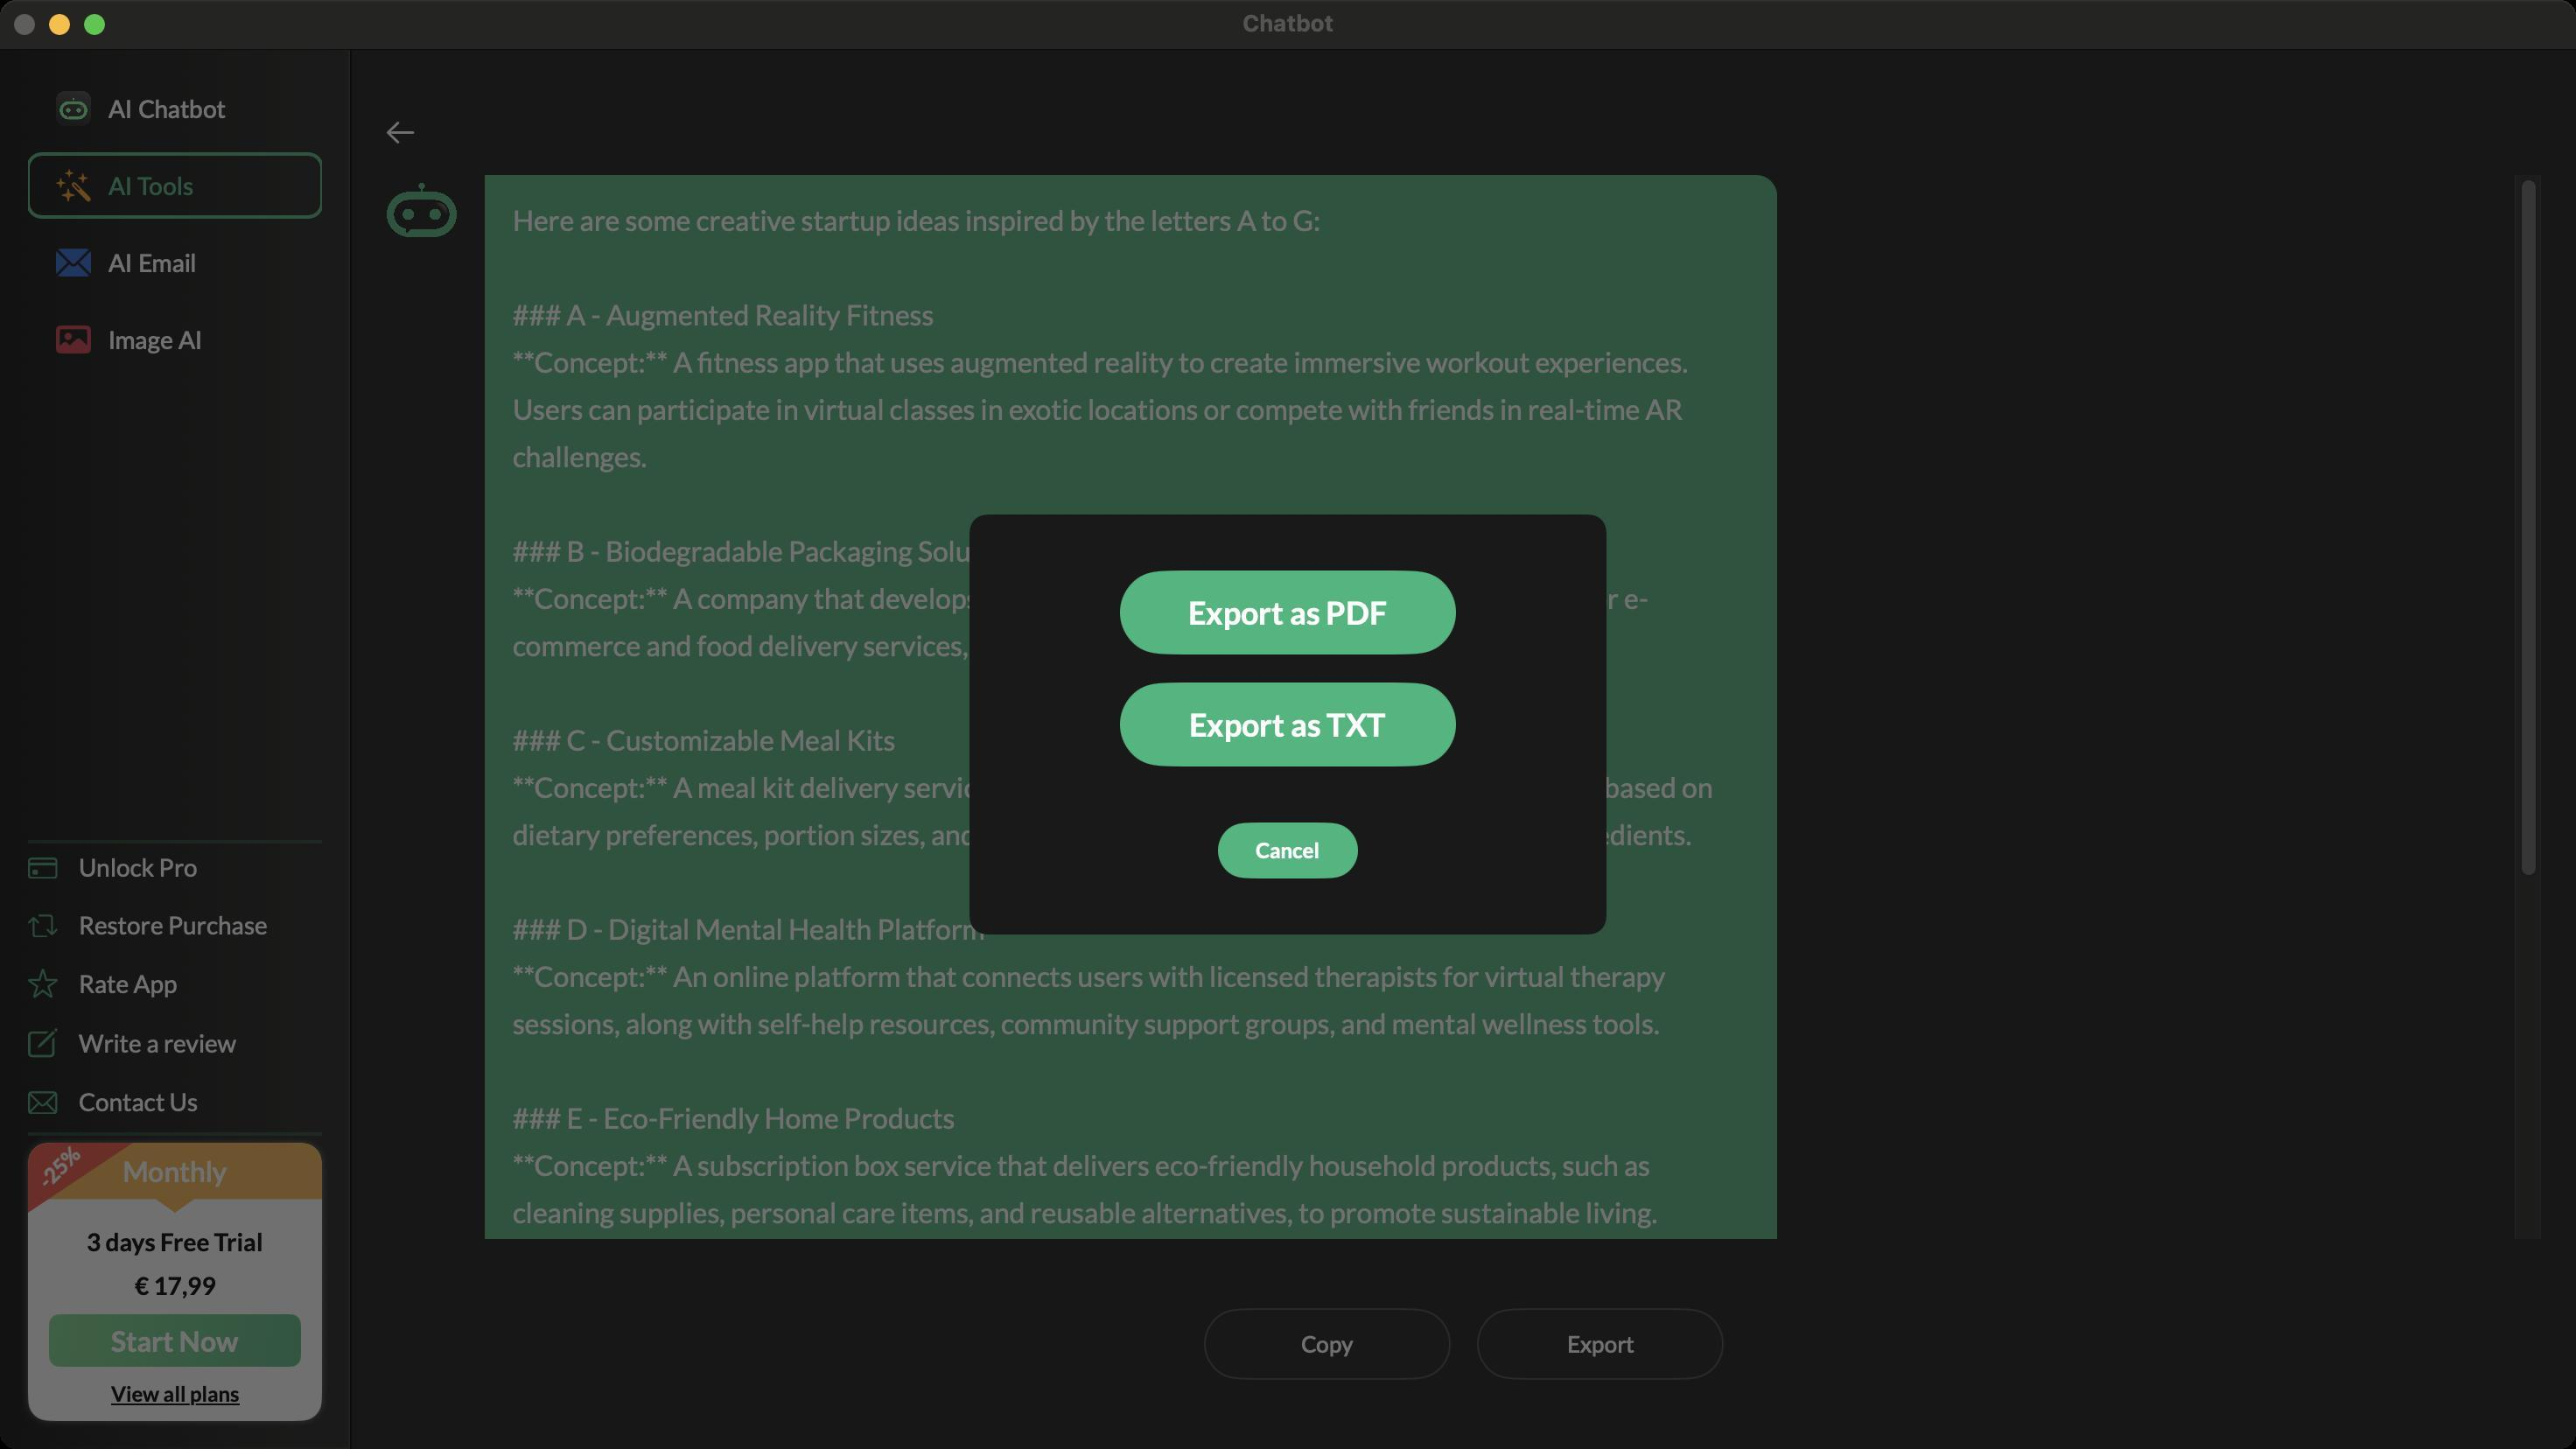
Accessibility tree:
{"name": "Chatbot", "role": "AXWindow", "description": null, "role_description": "standard window", "value": null, "position": "174.00;74.00", "size": "1472;828", "children": [{"name": null, "role": "AXSplitGroup", "description": null, "role_description": "split group", "value": null, "position": "0.00;28.00", "size": "1472;800", "children": [{"name": null, "role": "AXScrollArea", "description": null, "role_description": "scroll area", "value": null, "position": "0.00;28.00", "size": "200;800", "children": [{"name": null, "role": "AXTable", "description": null, "role_description": "table", "value": null, "position": "1.00;29.00", "size": "198;798", "children": [{"name": null, "role": "AXColumn", "description": null, "role_description": "column", "value": null, "position": "1.00;29.00", "size": "198;798", "children": []}]}]}, {"name": null, "role": "AXGroup", "description": null, "role_description": "group", "value": null, "position": "0.00;28.00", "size": "200;800", "children": [{"name": null, "role": "AXScrollArea", "description": null, "role_description": "scroll area", "value": null, "position": "16.00;44.00", "size": "168;428", "children": [{"name": null, "role": "AXImage", "description": "appiconsmall", "role_description": "image", "value": null, "position": "32.00;52.00", "size": "20;20", "children": []}, {"name": null, "role": "AXStaticText", "description": null, "role_description": "text", "value": "AI Chatbot", "position": "62.00;53.50", "size": "67;17", "children": []}, {"name": null, "role": "AXImage", "description": "aitools", "role_description": "image", "value": null, "position": "32.00;96.50", "size": "20;19", "children": []}, {"name": null, "role": "AXStaticText", "description": null, "role_description": "text", "value": "AI Tools", "position": "62.00;97.50", "size": "49;17", "children": []}, {"name": null, "role": "AXImage", "description": "aiemail", "role_description": "image", "value": null, "position": "32.00;142.00", "size": "20;16", "children": []}, {"name": null, "role": "AXStaticText", "description": null, "role_description": "text", "value": "AI Email", "position": "62.00;141.50", "size": "50;17", "children": []}, {"name": null, "role": "AXImage", "description": "imageai", "role_description": "image", "value": null, "position": "32.00;186.00", "size": "20;16", "children": []}, {"name": null, "role": "AXStaticText", "description": null, "role_description": "text", "value": "Image AI", "position": "62.00;185.50", "size": "54;17", "children": []}]}, {"name": null, "role": "AXImage", "description": "unlock", "role_description": "image", "value": null, "position": "16.00;489.50", "size": "17;12", "children": []}, {"name": null, "role": "AXStaticText", "description": null, "role_description": "text", "value": "Unlock Pro", "position": "45.00;487.16", "size": "68;17", "children": []}, {"name": null, "role": "AXImage", "description": "restore", "role_description": "image", "value": null, "position": "16.00;522.00", "size": "17;14", "children": []}, {"name": null, "role": "AXStaticText", "description": null, "role_description": "text", "value": "Restore Purchase", "position": "45.00;520.16", "size": "108;17", "children": []}, {"name": null, "role": "AXImage", "description": "star", "role_description": "image", "value": null, "position": "16.00;553.00", "size": "17;18", "children": []}, {"name": null, "role": "AXStaticText", "description": null, "role_description": "text", "value": "Rate App", "position": "45.00;553.49", "size": "56;17", "children": []}, {"name": null, "role": "AXImage", "description": "write review", "role_description": "image", "value": null, "position": "16.00;587.00", "size": "17;18", "children": []}, {"name": null, "role": "AXStaticText", "description": null, "role_description": "text", "value": "Write a review", "position": "45.00;587.50", "size": "90;17", "children": []}, {"name": null, "role": "AXImage", "description": "mail envelope", "role_description": "image", "value": null, "position": "16.00;623.00", "size": "17;14", "children": []}, {"name": null, "role": "AXStaticText", "description": null, "role_description": "text", "value": "Contact Us", "position": "45.00;621.18", "size": "68;17", "children": []}, {"name": null, "role": "AXStaticText", "description": null, "role_description": "text", "value": "-25%", "position": "18.80;651.80", "size": "30;30", "children": []}, {"name": null, "role": "AXStaticText", "description": null, "role_description": "text", "value": "Monthly", "position": "70.00;659.50", "size": "60;19", "children": []}, {"name": null, "role": "AXStaticText", "description": null, "role_description": "text", "value": "3 days Free Trial", "position": "49.50;701.00", "size": "101;17", "children": []}, {"name": null, "role": "AXStaticText", "description": null, "role_description": "text", "value": "€ 17,99", "position": "76.75;726.00", "size": "46;17", "children": []}, {"name": null, "role": "AXStaticText", "description": null, "role_description": "text", "value": "Start Now", "position": "63.50;756.50", "size": "73;19", "children": []}, {"name": null, "role": "AXStaticText", "description": null, "role_description": "text", "value": "View all plans", "position": "63.25;789.00", "size": "74;15", "children": []}]}, {"name": null, "role": "AXSplitter", "description": null, "role_description": "splitter", "value": 200.0, "position": "200.00;28.00", "size": "1;800", "children": []}, {"name": null, "role": "AXGroup", "description": null, "role_description": "group", "value": null, "position": "201.00;28.00", "size": "1271;800", "children": [{"name": null, "role": "AXImage", "description": "arrow.left", "role_description": "image", "value": null, "position": "221.00;69.50", "size": "16;13", "children": []}, {"name": null, "role": "AXScrollArea", "description": null, "role_description": "scroll area", "value": null, "position": "221.00;100.00", "size": "1231;608", "children": [{"name": null, "role": "AXImage", "description": "logo", "role_description": "image", "value": null, "position": "221.00;104.50", "size": "40;31", "children": []}, {"name": null, "role": "AXStaticText", "description": null, "role_description": "text", "value": "Here are some creative startup ideas inspired by the letters A to G:\n\n### A - Augmented Reality Fitness\n**Concept:** A fitness app that uses augmented reality to create immersive workout experiences. Users can participate in virtual classes in exotic locations or compete with friends in real-time AR challenges.\n\n### B - Biodegradable Packaging Solutions\n**Concept:** A company that develops and produces biodegradable packaging materials for e-commerce and food delivery services, reducing plastic waste and promoting sustainability.\n\n### C - Customizable Meal Kits\n**Concept:** A meal kit delivery service that allows customers to fully customize their kits based on dietary preferences, portion sizes, and cooking time, with a focus on local and organic ingredients.\n\n### D - Digital Mental Health Platform\n**Concept:** An online platform that connects users with licensed therapists for virtual therapy sessions, along with self-help resources, community support groups, and mental wellness tools.\n\n### E - Eco-Friendly Home Products\n**Concept:** A subscription box service that delivers eco-friendly household products, such as cleaning supplies, personal care items, and reusable alternatives, to promote sustainable living.\n\n### F - Freelance Skill Exchange\n**Concept:** A platform where freelancers can trade skills and services with each other, allowing them to gain new skills without monetary transactions, fostering a community of collaboration.\n\n### G - Gamified Learning for Kids\n**Concept:** An educational app that uses gamification to teach children various subjects, incorporating interactive games, challenges, and rewards to make learning fun and engaging.\n\nThese ideas can be further developed and tailored to specific markets or demographics!", "position": "293.00;116.00", "size": "706;856", "children": []}, {"name": null, "role": "AXScrollBar", "description": null, "role_description": "scroll bar", "value": 0.0, "position": "1437.00;100.00", "size": "15;608", "children": [{"name": null, "role": "AXValueIndicator", "description": null, "role_description": "value indicator", "value": 0.0, "position": "1437.00;102.00", "size": "15;399", "children": []}, {"name": null, "role": "AXButton", "description": null, "role_description": "increment arrow button", "value": null, "position": "1437.00;100.00", "size": "0;0", "children": []}, {"name": null, "role": "AXButton", "description": null, "role_description": "decrement arrow button", "value": null, "position": "1437.00;100.00", "size": "0;0", "children": []}, {"name": null, "role": "AXButton", "description": null, "role_description": "increment page button", "value": null, "position": "1437.00;501.50", "size": "15;206", "children": []}, {"name": null, "role": "AXButton", "description": null, "role_description": "decrement page button", "value": null, "position": "1437.00;100.00", "size": "15;2", "children": []}]}]}, {"name": null, "role": "AXStaticText", "description": null, "role_description": "text", "value": "Copy", "position": "688.50;748.00", "size": "140;40", "children": []}, {"name": null, "role": "AXStaticText", "description": null, "role_description": "text", "value": "Export", "position": "844.50;748.00", "size": "140;40", "children": []}]}]}, {"name": null, "role": "AXButton", "description": null, "role_description": "close button", "value": null, "position": "7.00;6.00", "size": "14;16", "children": []}, {"name": null, "role": "AXButton", "description": null, "role_description": "zoom button", "value": null, "position": "47.00;6.00", "size": "14;16", "children": [{"name": null, "role": "AXGroup", "description": null, "role_description": "group", "value": null, "position": "47.00;6.00", "size": "14;16", "children": [{"name": null, "role": "AXGroup", "description": null, "role_description": "group", "value": null, "position": "47.00;6.00", "size": "14;16", "children": []}]}]}, {"name": null, "role": "AXButton", "description": null, "role_description": "minimize button", "value": null, "position": "27.00;6.00", "size": "14;16", "children": []}, {"name": null, "role": "AXStaticText", "description": null, "role_description": "text", "value": "Chatbot", "position": "708.00;5.00", "size": "57;16", "children": []}, {"name": null, "role": "AXSheet", "description": null, "role_description": "sheet", "value": null, "position": "554.00;294.00", "size": "364;240", "children": [{"name": null, "role": "AXGroup", "description": null, "role_description": "group", "value": null, "position": "554.00;294.00", "size": "364;240", "children": [{"name": null, "role": "AXStaticText", "description": null, "role_description": "text", "value": "Export as PDF", "position": "679.00;339.00", "size": "114;22", "children": []}, {"name": null, "role": "AXStaticText", "description": null, "role_description": "text", "value": "Export as TXT", "position": "679.50;403.00", "size": "113;22", "children": []}, {"name": null, "role": "AXStaticText", "description": null, "role_description": "text", "value": "Cancel", "position": "717.50;478.50", "size": "37;15", "children": []}]}]}]}